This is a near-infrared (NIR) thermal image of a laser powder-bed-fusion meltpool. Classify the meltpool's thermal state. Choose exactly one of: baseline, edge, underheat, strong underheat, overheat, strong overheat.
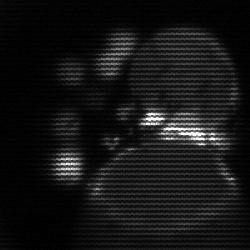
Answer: edge